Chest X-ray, AP view. Patient: 53 years old, sex M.
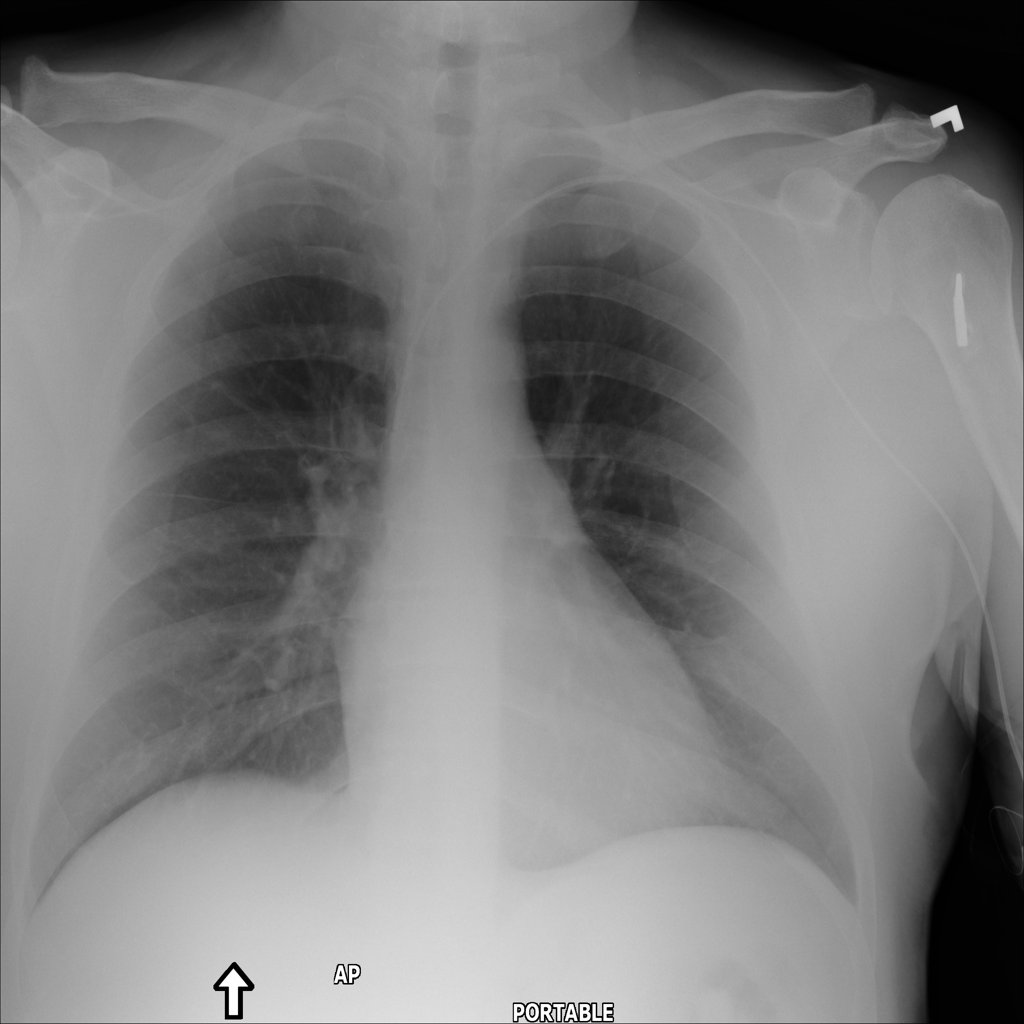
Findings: No Finding